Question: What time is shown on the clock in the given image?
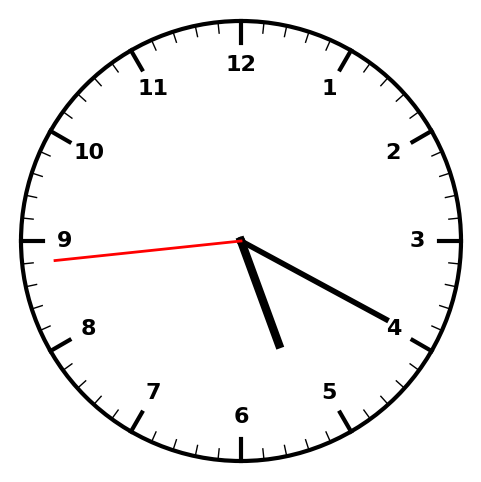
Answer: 05:19:44